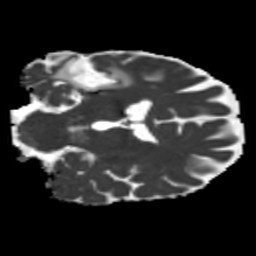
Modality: MD
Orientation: coronal
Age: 47
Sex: male
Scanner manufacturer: siemens
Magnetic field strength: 3 T
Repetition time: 5.25 s
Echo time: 0.08 s